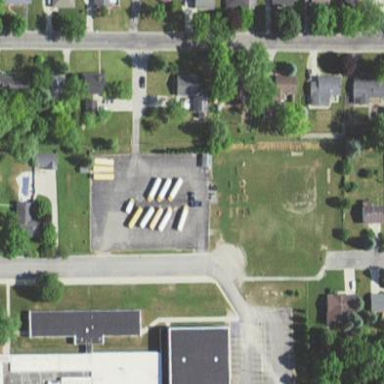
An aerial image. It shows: Paved parking area.